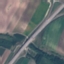
Land use / land cover class: Highway